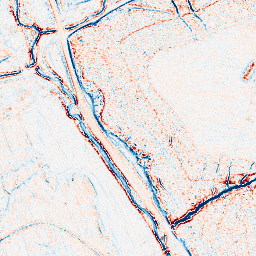
Category: edge_preserving
Decomposition family: anisotropic_diffusion
Decomposition parameters: iterations: 10
kappa: 100
gamma: 0.1
Upsampling method: quintic
Upsampling parameters: scale: 8
Upsampling scale: 8